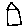
Label: house